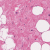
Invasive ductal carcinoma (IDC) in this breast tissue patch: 0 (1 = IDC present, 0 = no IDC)